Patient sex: M
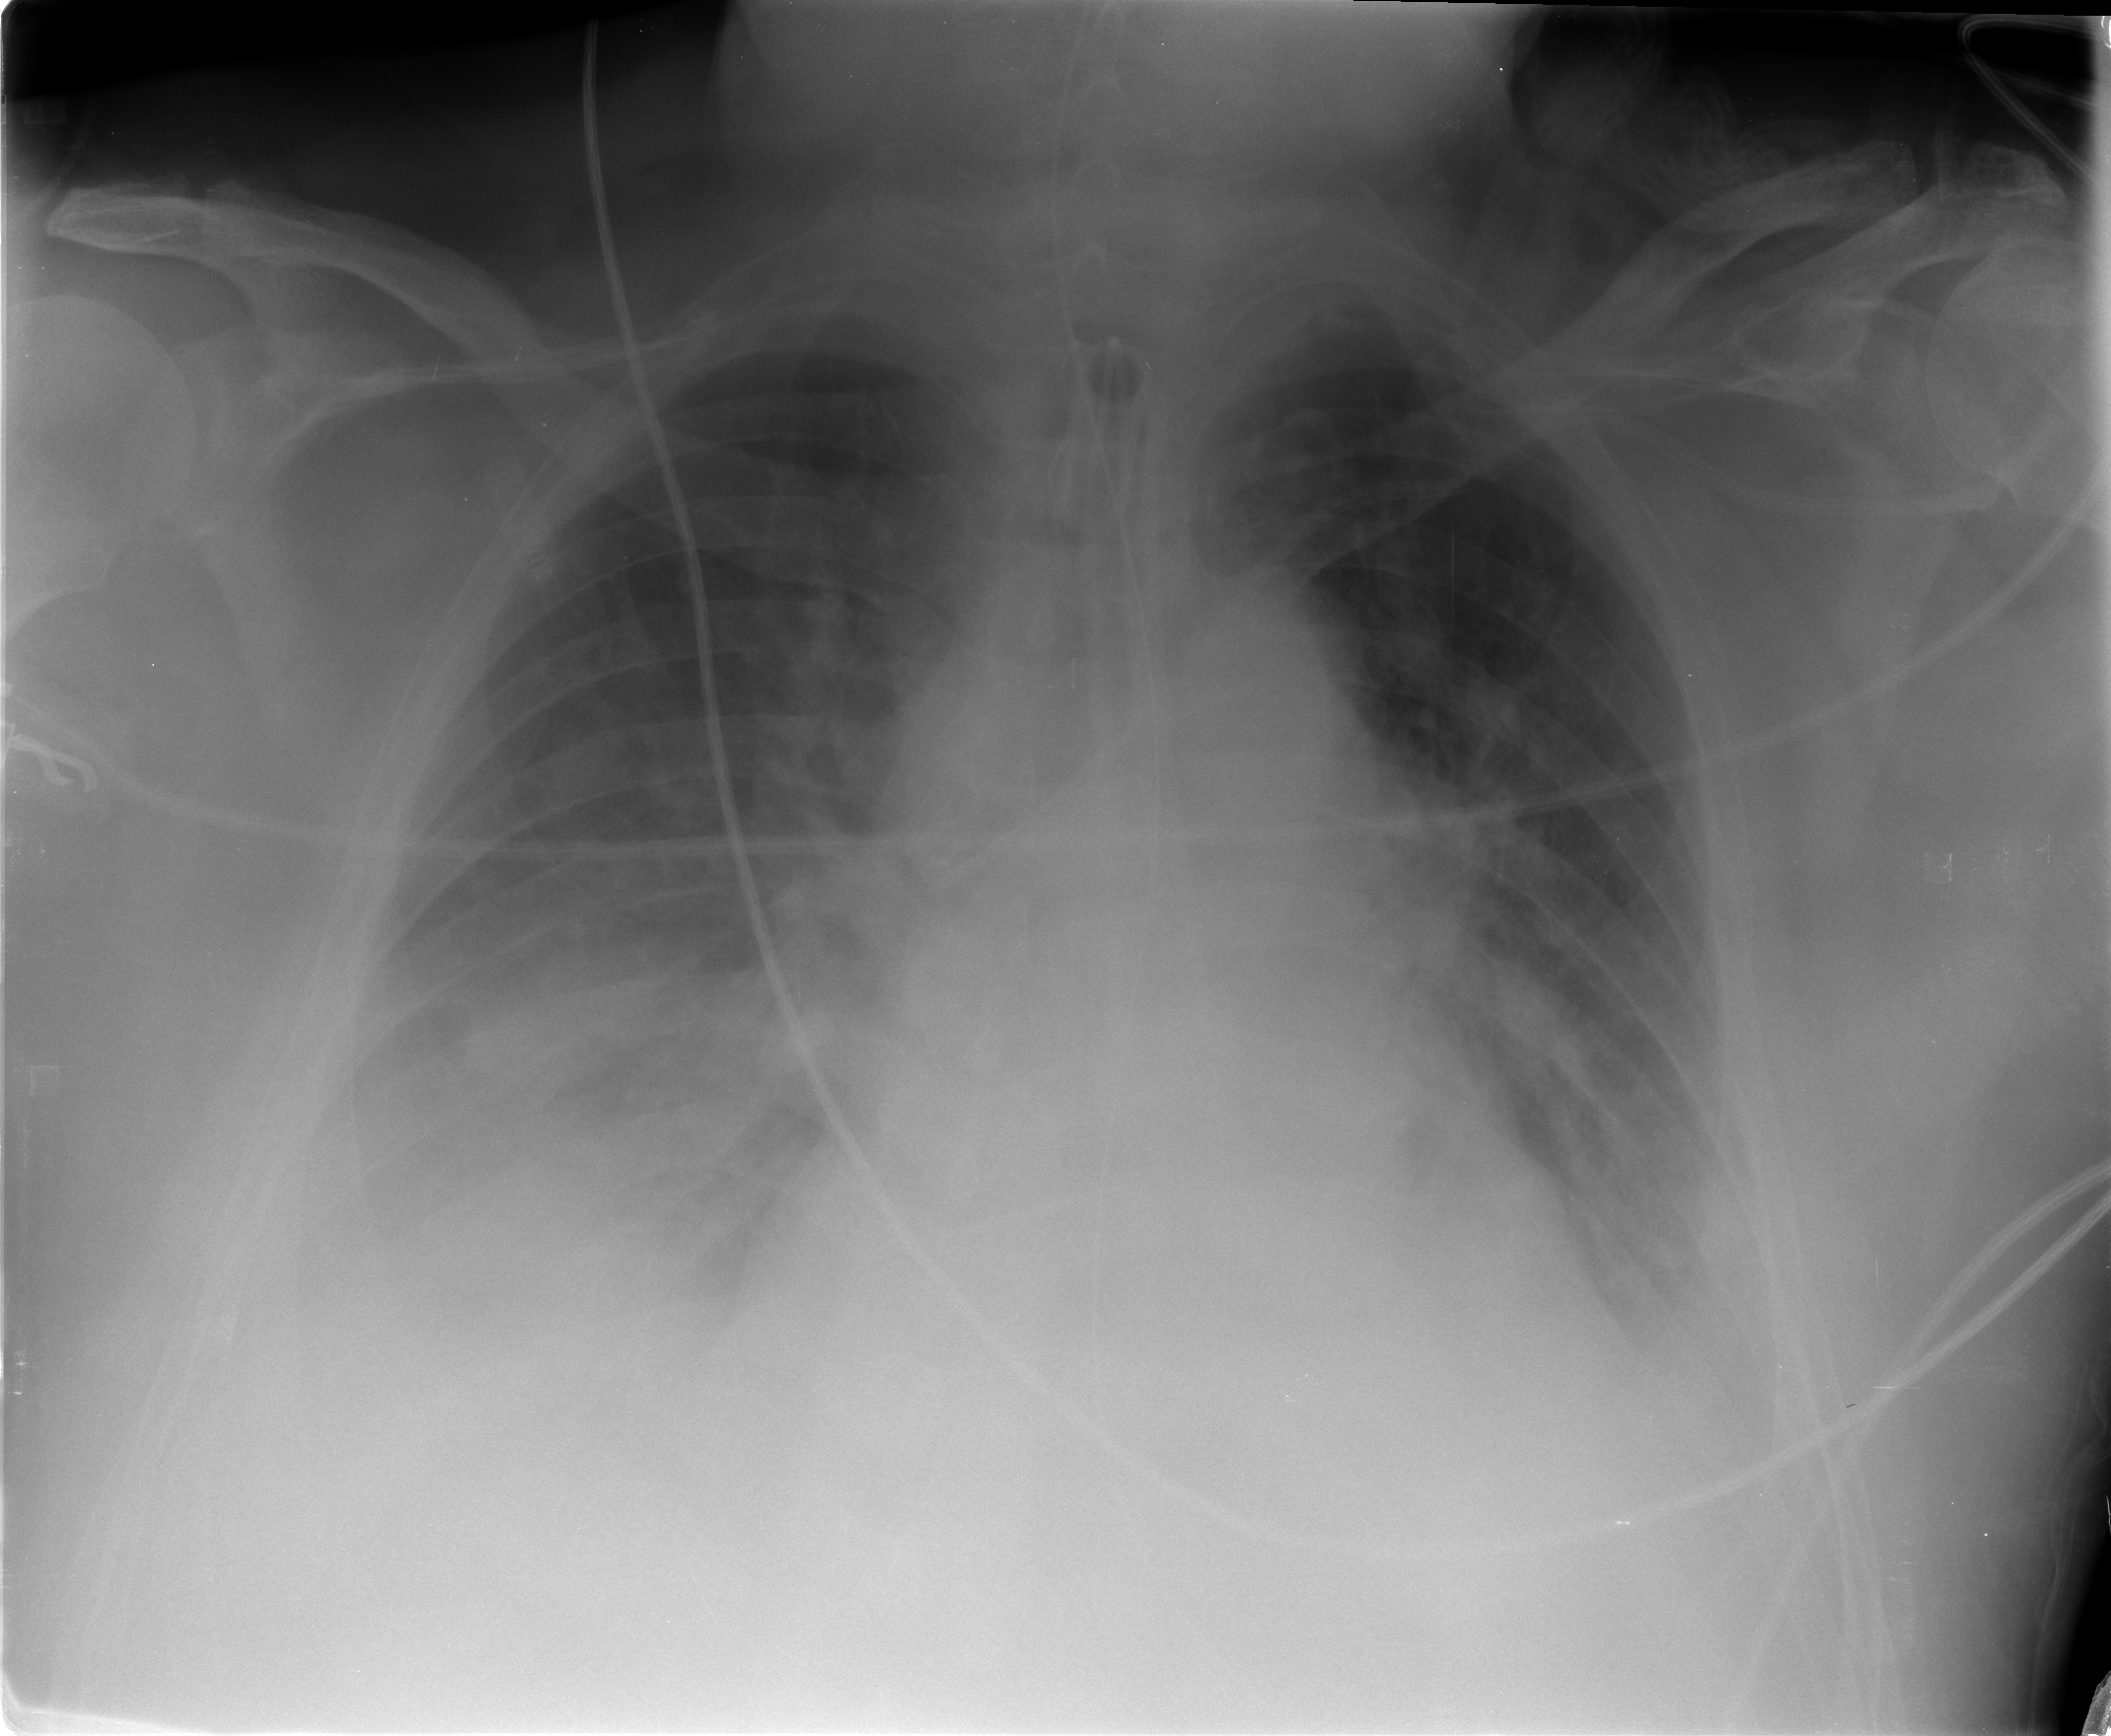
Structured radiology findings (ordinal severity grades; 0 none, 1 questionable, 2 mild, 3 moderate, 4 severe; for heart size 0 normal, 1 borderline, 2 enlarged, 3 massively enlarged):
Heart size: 2
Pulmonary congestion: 2
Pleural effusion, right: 3
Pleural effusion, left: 2
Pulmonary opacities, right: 0
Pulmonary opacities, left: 1
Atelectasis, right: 3
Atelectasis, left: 2